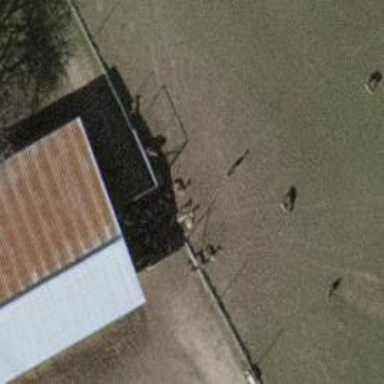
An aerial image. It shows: Fence.